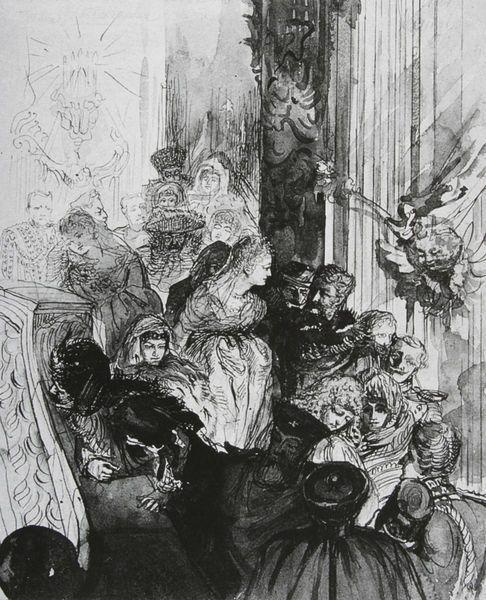
Titel: Menschen auf der Treppe
Künstler: Clara von Rappard
Institution: Privatbesitz
Schlagwörter: dunkel, gruppe, mann, schatten, umhang, weiß, aquarell, frauen, menschen, damen, frau, frisur, grau, hell, hut, hüte, kleid, kleider, lampe, licht, männer, schwarz, skizze, säule, zeichnung, dame, schloss, ball, fest, gesellschaft, herren, menge, anzug, mützen, gesicht, sehen, herr, vorhang, haare, mantel, adel, personen, aufführung, theater, engel, putte, putto, statue, schiff, zöpfe, russland, loge, treppe, gefolge, soldaten, dekoration, gäste, braut, zopf, robe, kerzen, stuck, geländer, tusche, balustrade, kohle, druck, schwarz weiß, radierung, stich, uniform, bleistift, entwurf, menschenmenge, kohlezeichnung, ballustrade, königin, kupferstich, cape, hofstaat, stick, foyer, grafit, weimarer rupublik, kostümfest